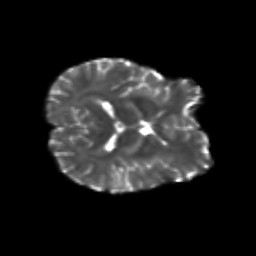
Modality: T2w
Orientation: axial
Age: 26
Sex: female
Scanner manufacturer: siemens
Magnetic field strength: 3 T
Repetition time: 3.5 s
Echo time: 0.113 s